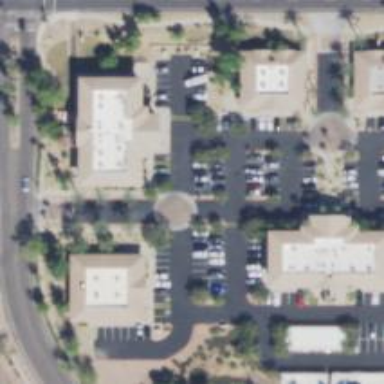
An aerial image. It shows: Healthcare clinic.